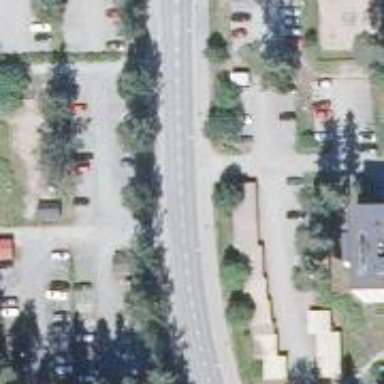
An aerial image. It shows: Unmarked road crossing.